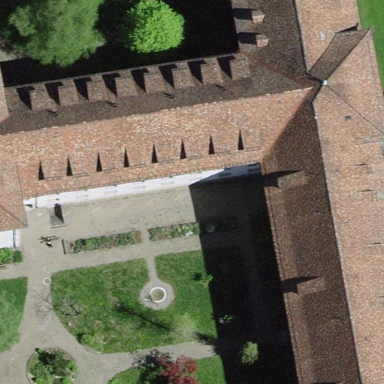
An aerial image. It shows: Building with gabled roof made of roof tiles. The roof orientation is along the building.